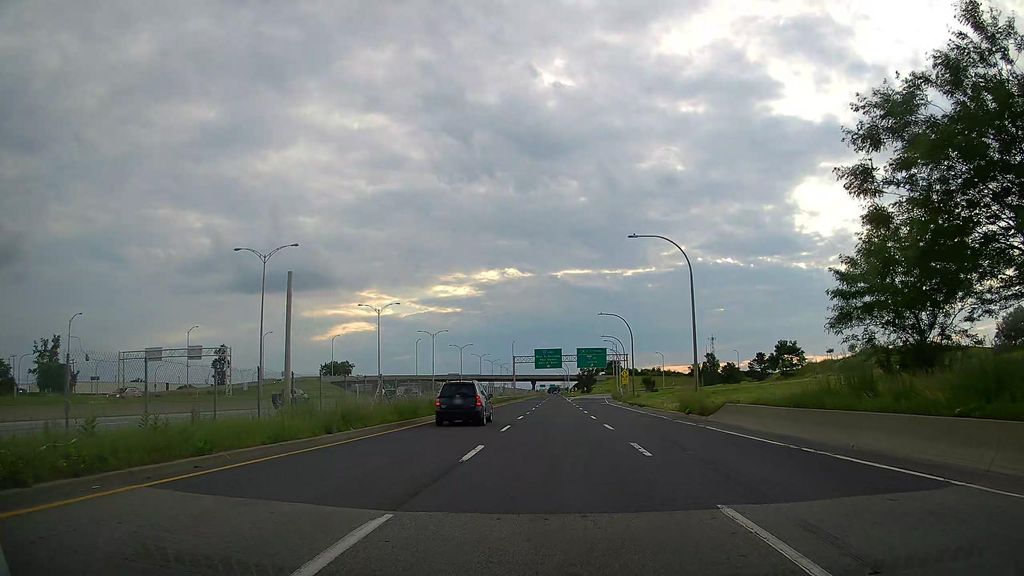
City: montreal